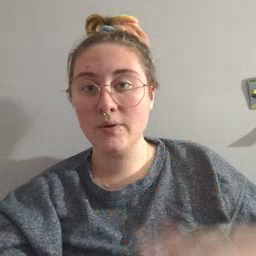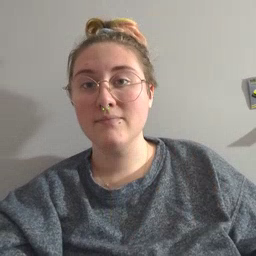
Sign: not